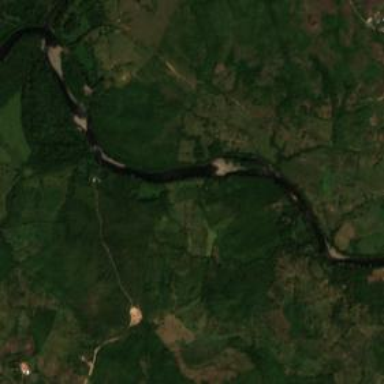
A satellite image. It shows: Beautiful view of river.